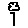
Label: flower